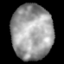
Tissue: lung
Cell type: Epithelial cells
Senescence score: 0.2362
Nuclear area (px): 2222
Mean DAPI intensity: 156.347